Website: macys
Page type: cart
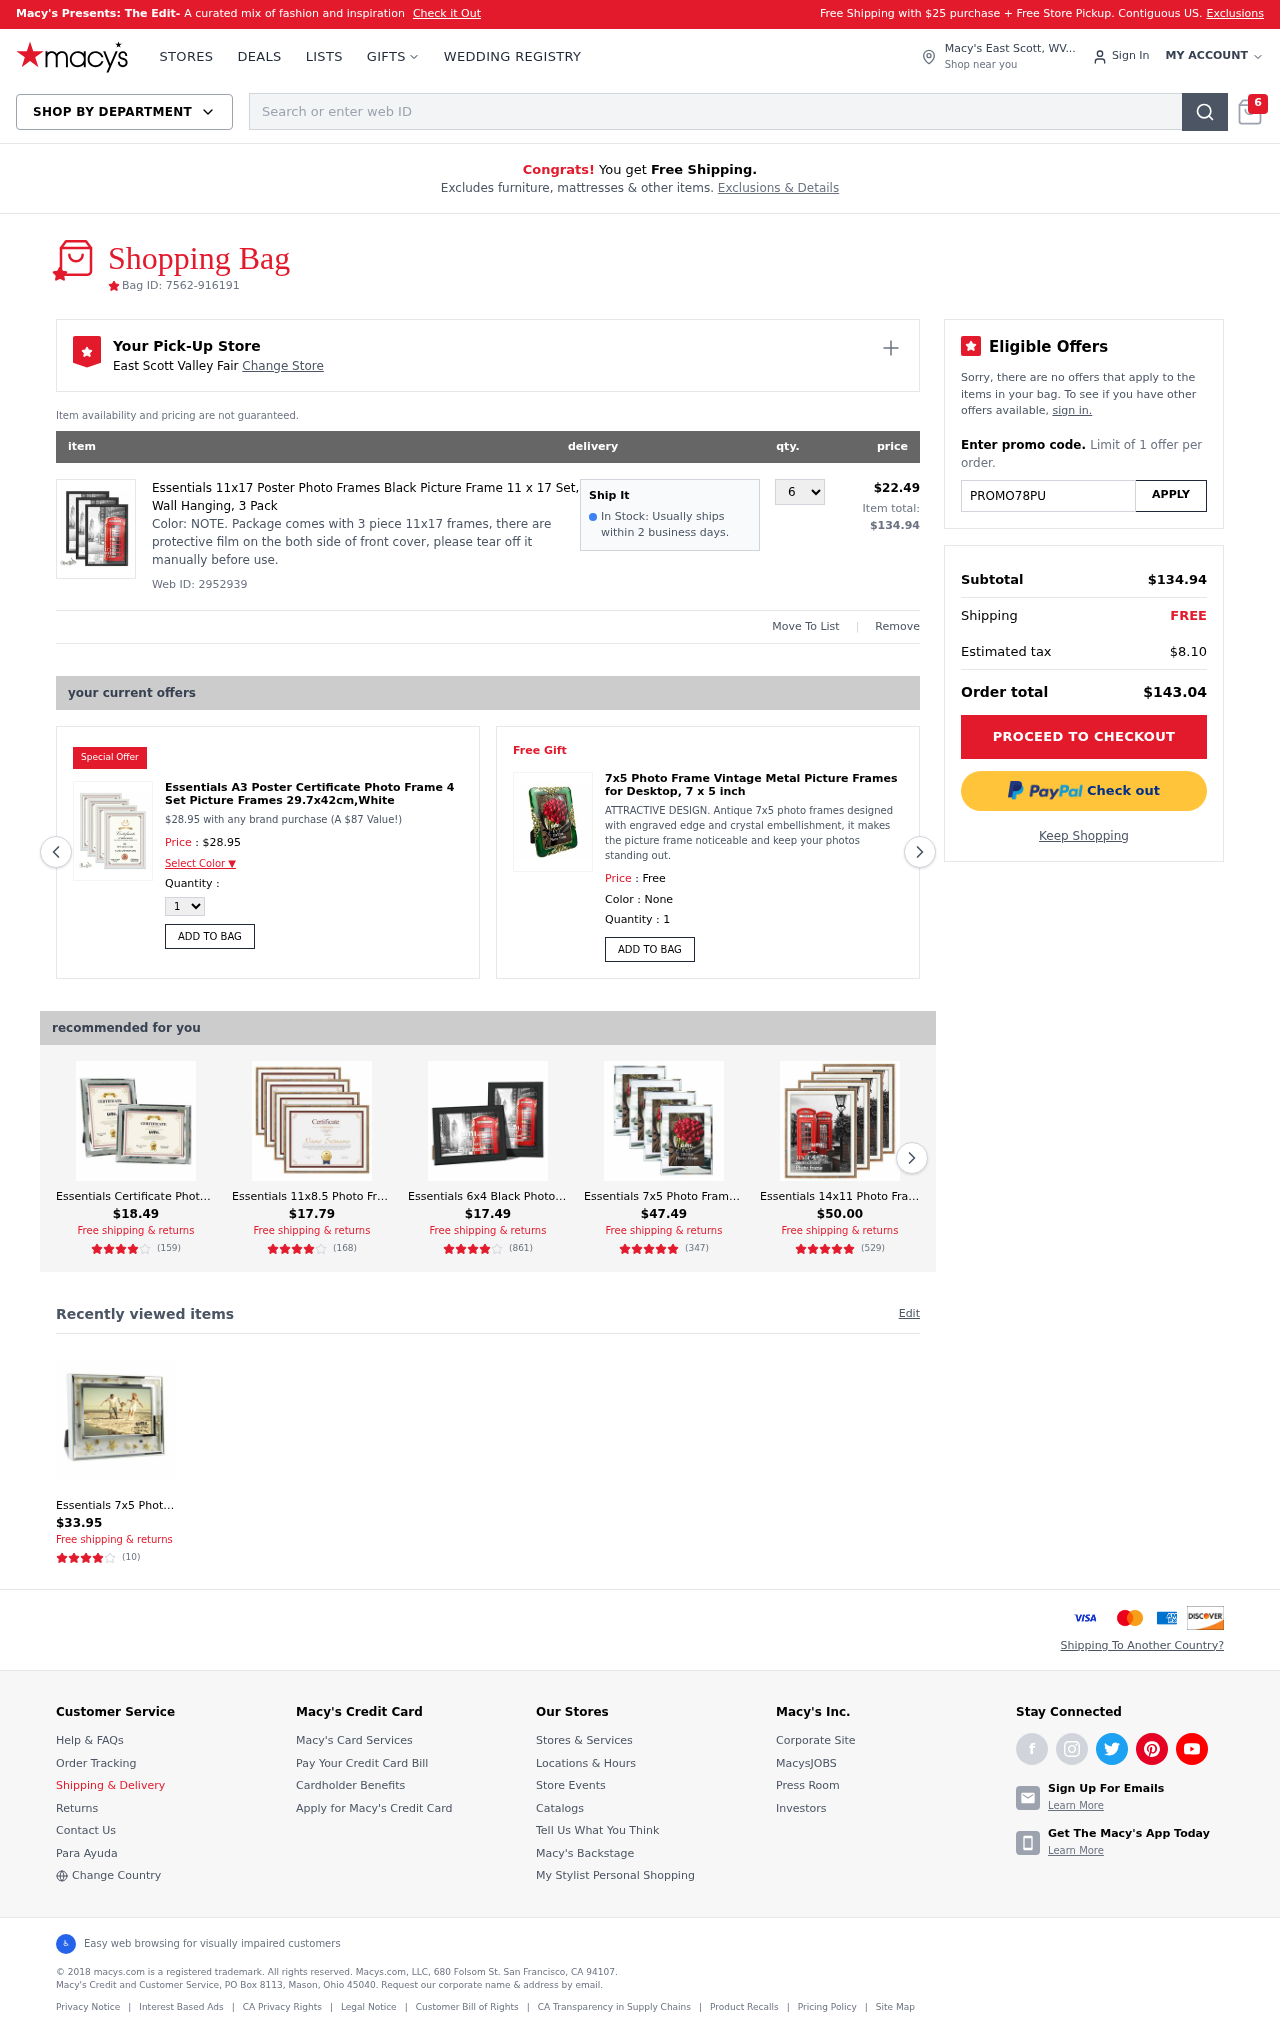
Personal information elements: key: PII_CITY
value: East Scott Valley Fair Change Store
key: PII_CITY_STATE
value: East Scott, WV
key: PII_PROMO_CODE
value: PROMO78PU
Product elements: key: PRODUCT1_DESC
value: NOTE. Package comes with 3 piece 11x17 frames, there are protective film on the both side of front cover, please tear off it manually before use.
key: PRODUCT1_NAME
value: Essentials 11x17 Poster Photo Frames Black Picture Frame 11 x 17 Set, Wall Hanging, 3 Pack
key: PRODUCT1_PRICE
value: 22.49
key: PRODUCT1_QUANTITY
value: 6
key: PRODUCT2_NAME
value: Essentials A3 Poster Certificate Photo Frame 4 Set Picture Frames 29.7x42cm,White
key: PRODUCT2_PRICE
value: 28.95
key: PRODUCT3_DESC
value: ATTRACTIVE DESIGN. Antique 7x5 photo frames designed with engraved edge and crystal embellishment, it makes the picture frame noticeable and keep your photos standing out.
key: PRODUCT3_NAME
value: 7x5 Photo Frame Vintage Metal Picture Frames for Desktop, 7 x 5 inch
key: PRODUCT4_NAME
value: Essentials Certificate Photo Frames 8.5x11 inch, Glass Picture Frame, 2 Pack
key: PRODUCT4_NUM_RATINGS
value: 159
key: PRODUCT4_PRICE
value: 18.49
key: PRODUCT4_RATING
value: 4.4
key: PRODUCT5_NAME
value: Essentials 11x8.5 Photo Frames Rustic Picture Frame with White Border for Wall Hanging or Tabletop D
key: PRODUCT5_NUM_RATINGS
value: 168
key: PRODUCT5_PRICE
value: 17.79
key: PRODUCT5_RATING
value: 4.4
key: PRODUCT6_NAME
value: Essentials 6x4 Black Photo Frame for Desktop Display and Wall Hanging, 2 Pack
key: PRODUCT6_NUM_RATINGS
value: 861
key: PRODUCT6_PRICE
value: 17.49
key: PRODUCT6_RATING
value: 4
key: PRODUCT7_NAME
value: Essentials 7x5 Photo Frames Glass Mirrored Picture Frame 7 x 5 Set, 4 Pack, Tabletop Display
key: PRODUCT7_NUM_RATINGS
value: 347
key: PRODUCT7_PRICE
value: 47.49
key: PRODUCT7_RATING
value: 4.5
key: PRODUCT8_NAME
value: Essentials 14x11 Photo Frames 4 Pack Rustic Wooden Poster Picture Frame for Wall Hanging, Brown
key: PRODUCT8_NUM_RATINGS
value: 529
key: PRODUCT8_PRICE
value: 50
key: PRODUCT8_RATING
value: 4.8
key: PRODUCT9_NAME
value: Essentials 7x5 Photo Picture Frames Ocean Themed with Seashell Starfish Pearl Decor, Wall Hanging an
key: PRODUCT9_NUM_RATINGS
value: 10
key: PRODUCT9_PRICE
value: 33.95
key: PRODUCT9_RATING
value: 3.5
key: PRODUCT2_DESC
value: $28.95 with any brand purchase (A $87 Value!)
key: PRODUCT1_WEB_ID
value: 2952939
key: PRODUCT1_TOTAL
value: $134.94
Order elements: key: ORDER_NUM_ITEMS
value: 6
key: ORDER_ID
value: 7562-916191
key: ORDER_SUBTOTAL
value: $134.94
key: ORDER_TAX
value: $8.10
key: ORDER_TOTAL
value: $143.04
Search elements: key: HEADER_SEARCH
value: Search or enter web ID